Brain MRI, modality: hrT2
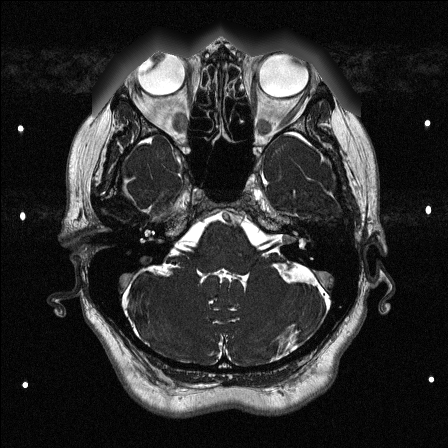